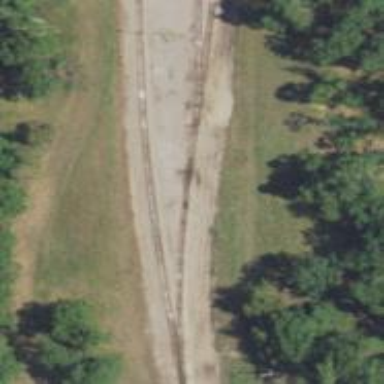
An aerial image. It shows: Railway track.